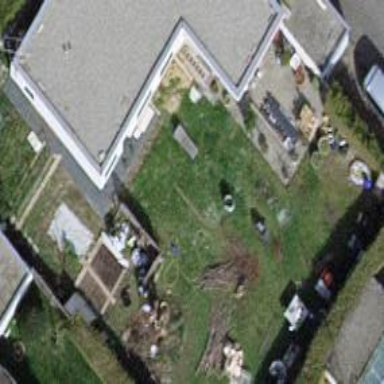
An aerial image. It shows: Garden enclosed by fence.